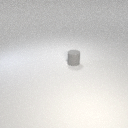
small gray rubber cylinder